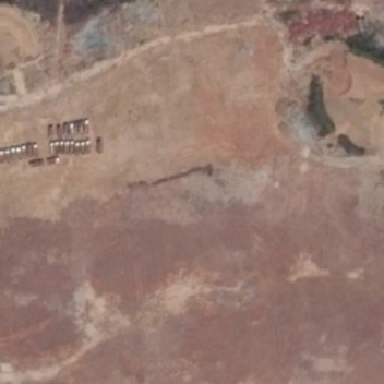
There are many weeds in the wasteland .